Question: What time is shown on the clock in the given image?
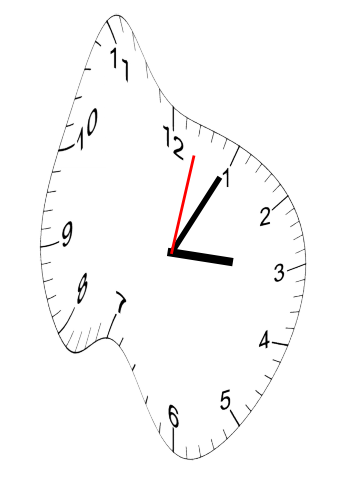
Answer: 03:05:02